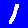
Digit: 1